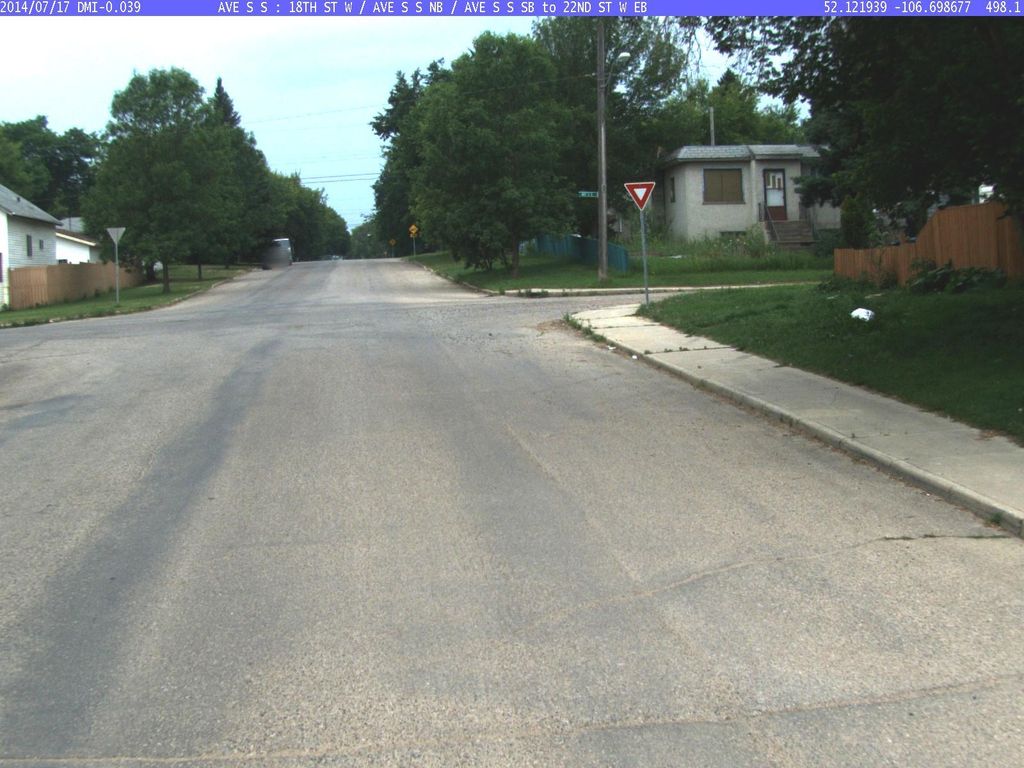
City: saskatoon